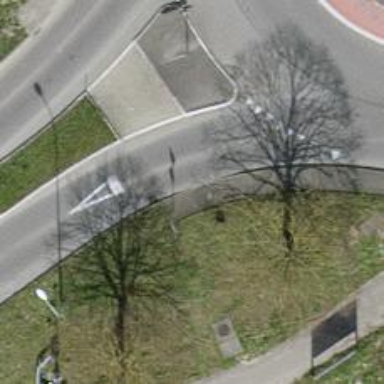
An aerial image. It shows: Kerb serving as barrier.